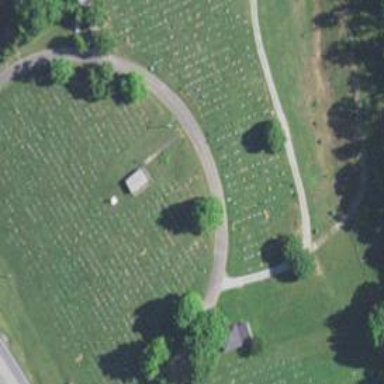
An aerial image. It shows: Cemetery.